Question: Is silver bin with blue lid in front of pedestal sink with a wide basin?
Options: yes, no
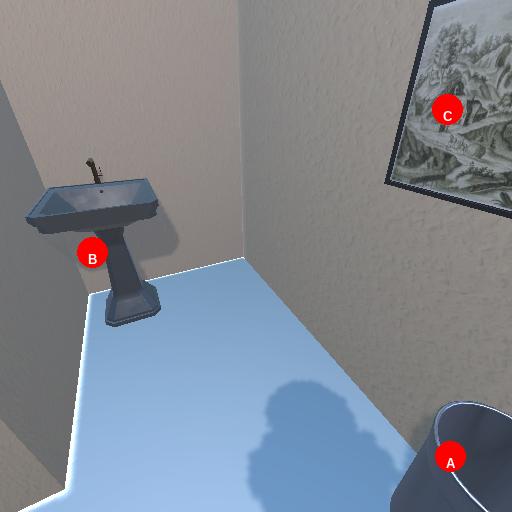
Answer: yes